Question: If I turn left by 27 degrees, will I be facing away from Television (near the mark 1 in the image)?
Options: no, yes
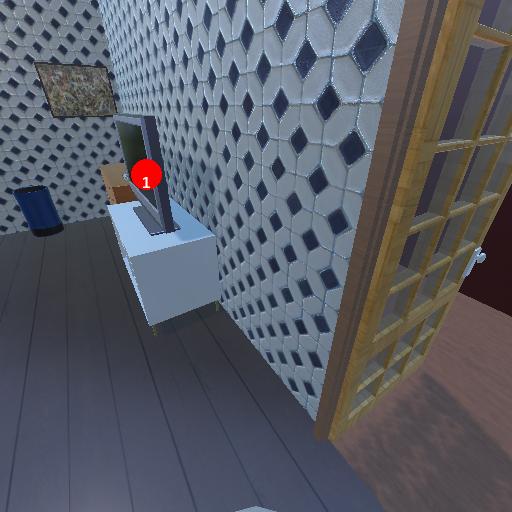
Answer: no